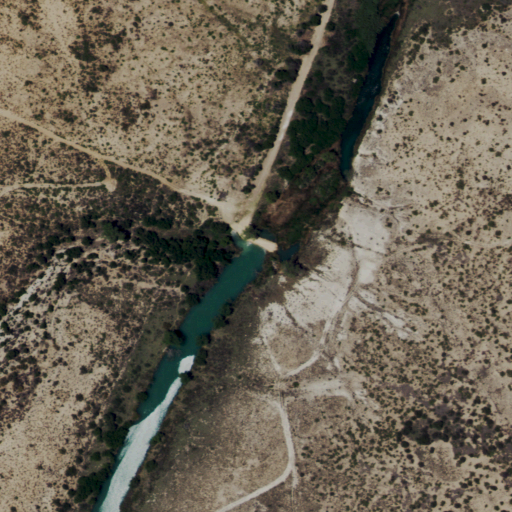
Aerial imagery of valley in New Mexico named Slaughter Canyon Draw containing shrub and open water